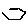
Label: hexagon